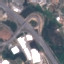
Land use / land cover class: Highway